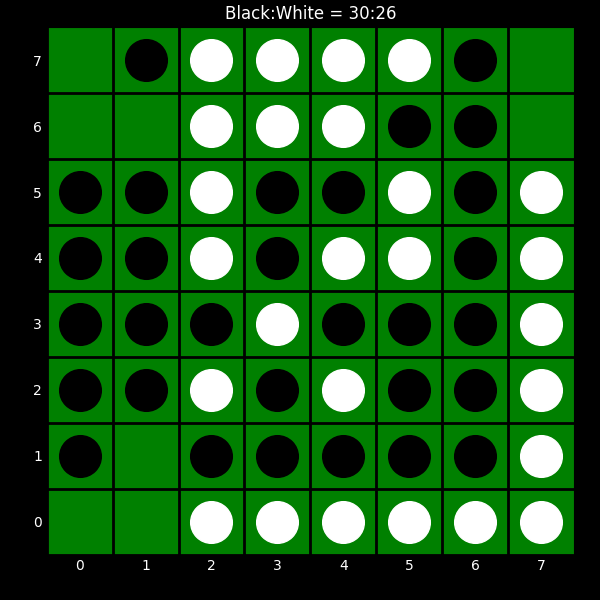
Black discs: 30
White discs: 26